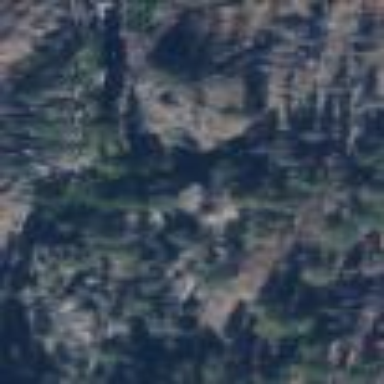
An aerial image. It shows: Landscape of bare rock.